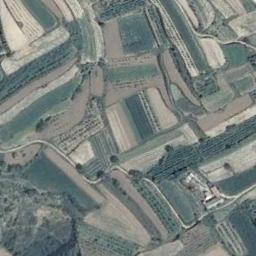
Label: terrace